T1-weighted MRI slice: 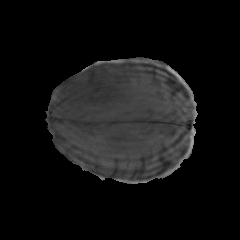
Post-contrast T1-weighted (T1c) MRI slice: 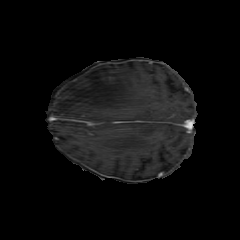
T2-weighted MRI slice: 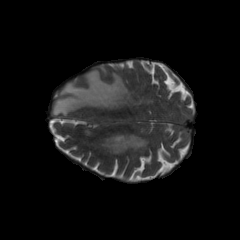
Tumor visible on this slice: yes